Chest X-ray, PA view. Patient: 52 years old, sex M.
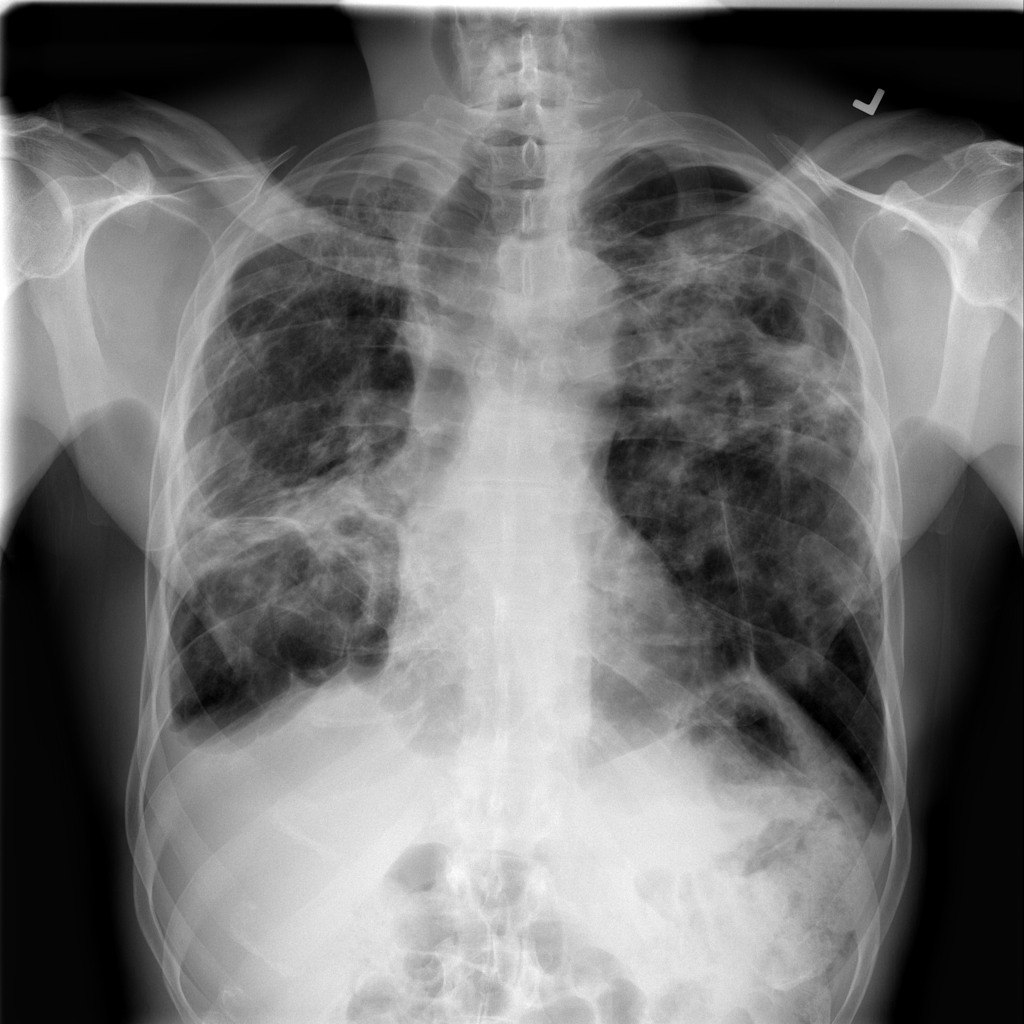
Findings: No Finding